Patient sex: M
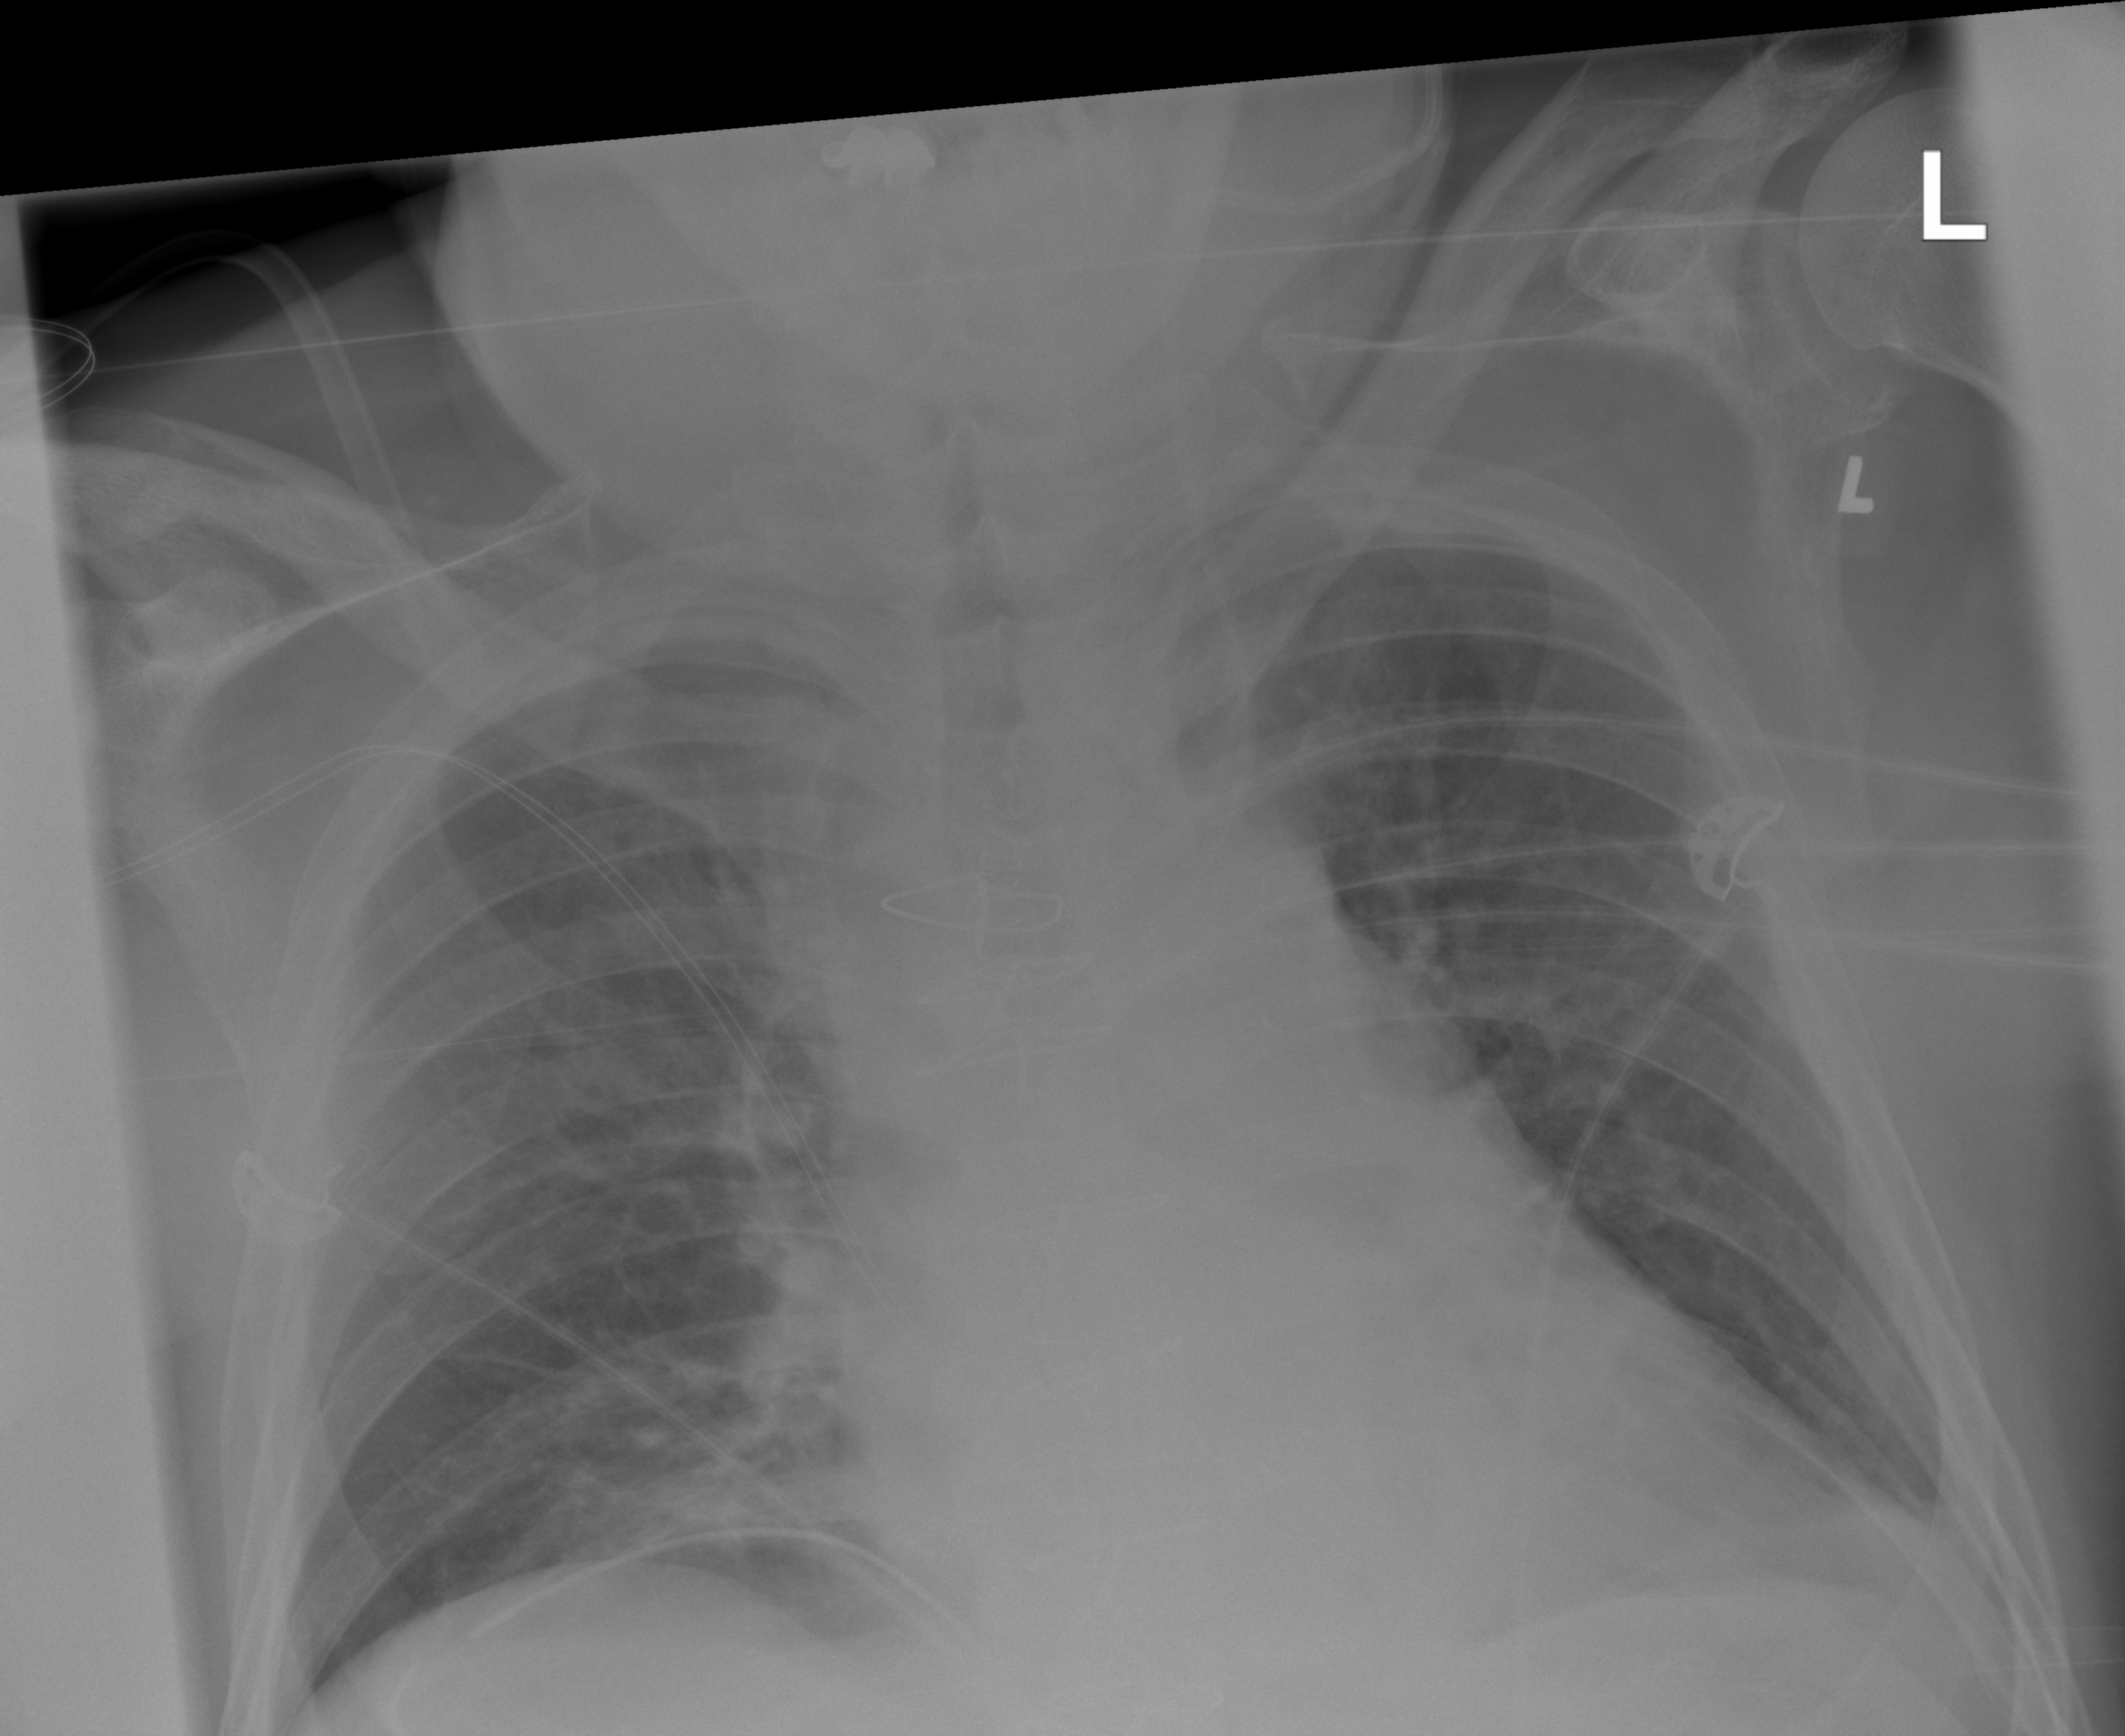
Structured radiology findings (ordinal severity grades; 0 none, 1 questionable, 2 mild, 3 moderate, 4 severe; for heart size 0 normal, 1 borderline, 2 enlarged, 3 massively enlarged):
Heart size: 1
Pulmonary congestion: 2
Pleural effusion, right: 0
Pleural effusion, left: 0
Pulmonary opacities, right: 0
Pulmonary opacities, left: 0
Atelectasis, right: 2
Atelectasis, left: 2